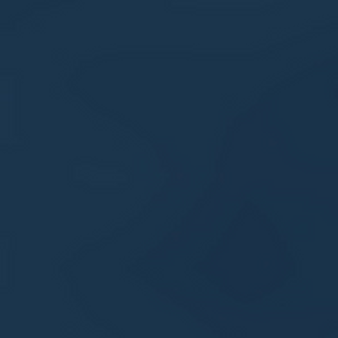
Label: other